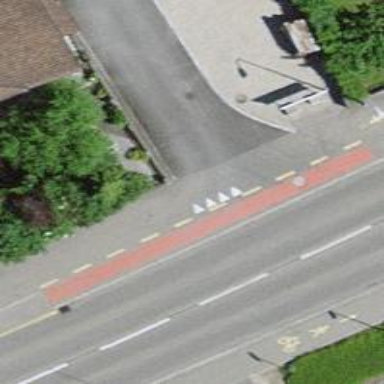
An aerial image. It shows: Uncontrolled crossing with surface markings on the road.